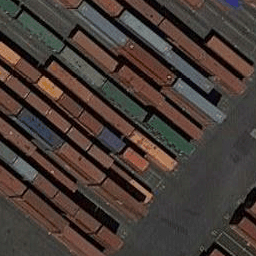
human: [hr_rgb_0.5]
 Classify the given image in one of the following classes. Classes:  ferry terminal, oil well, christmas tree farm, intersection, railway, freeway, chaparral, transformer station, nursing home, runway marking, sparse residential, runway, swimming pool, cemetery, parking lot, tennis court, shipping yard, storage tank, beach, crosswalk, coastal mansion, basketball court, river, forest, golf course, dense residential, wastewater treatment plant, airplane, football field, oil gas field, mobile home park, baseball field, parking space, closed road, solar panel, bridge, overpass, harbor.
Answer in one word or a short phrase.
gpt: shipping yard